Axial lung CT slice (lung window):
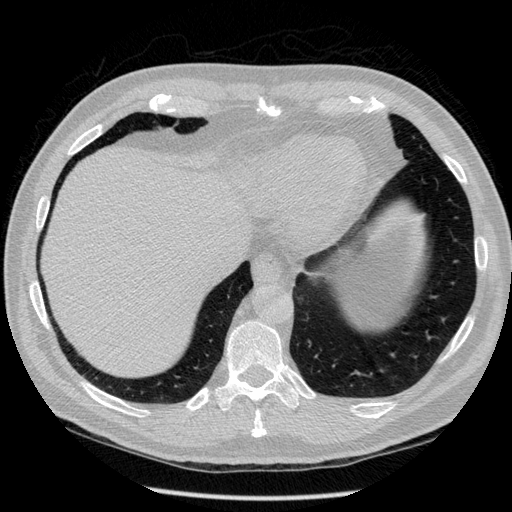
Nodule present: no